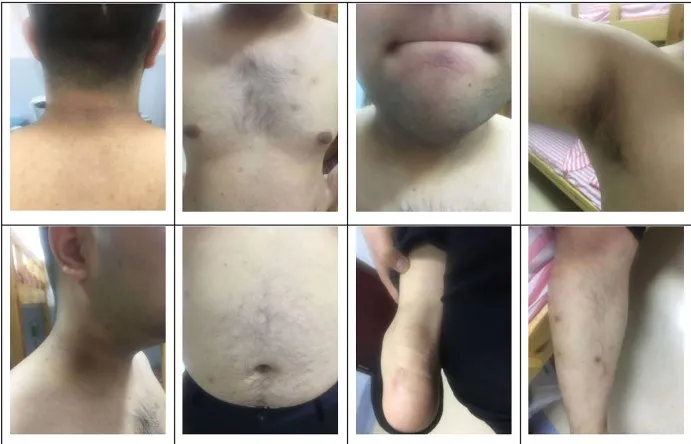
Clinical characteristics of the patient: obvious pigmentation in the skin around the neck, underarm pit and inguinal areas and rough hyperplasia with increasing hair in the chest and abdomen.
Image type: medical_photograph (skin_photograph)